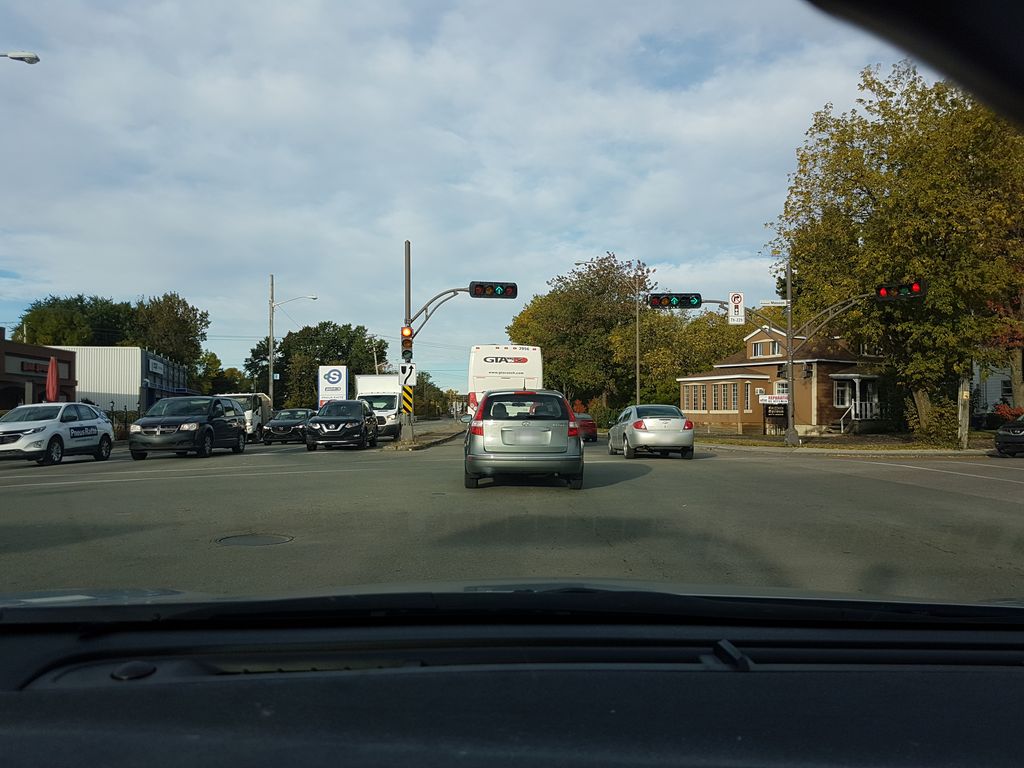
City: quebec_city